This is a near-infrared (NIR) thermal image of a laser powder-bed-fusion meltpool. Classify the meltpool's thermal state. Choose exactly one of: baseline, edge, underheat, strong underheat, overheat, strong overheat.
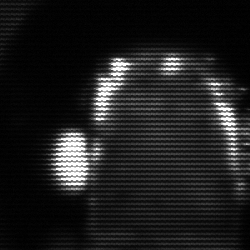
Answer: baseline